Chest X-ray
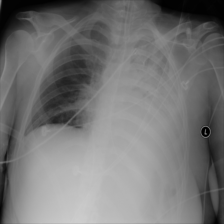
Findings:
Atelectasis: negative
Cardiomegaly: negative
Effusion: negative
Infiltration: negative
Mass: negative
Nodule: negative
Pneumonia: negative
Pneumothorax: negative
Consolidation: negative
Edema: negative
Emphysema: negative
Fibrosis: negative
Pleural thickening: negative
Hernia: negative